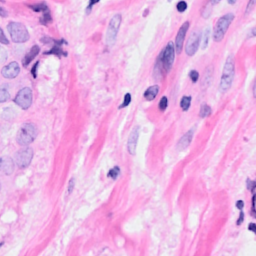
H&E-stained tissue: Breast